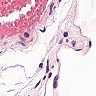
Metastatic tissue present: no